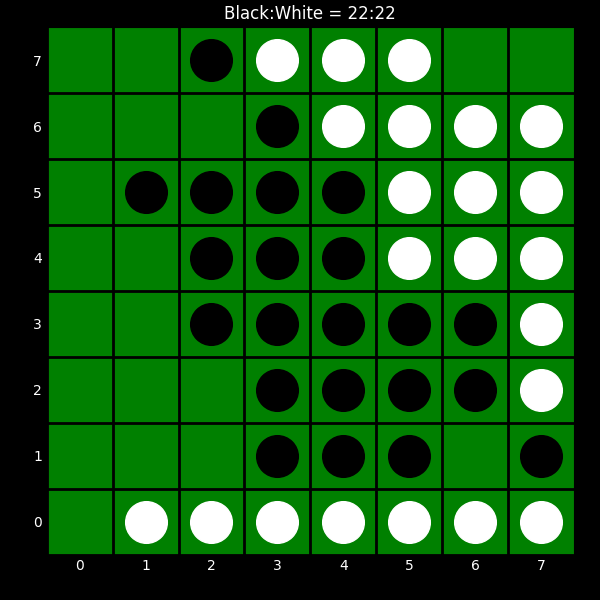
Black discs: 22
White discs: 22